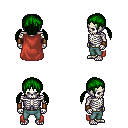
a pixel art fantasy rpg character, male body template, skeleton, maroon cape, teal pants, green twin-tailed hairstyle, leather bracers, four views (front, back, left, right), 2x2 character sprite sheet, small pixel art, hard edges, no anti-aliasing